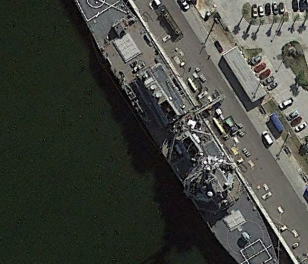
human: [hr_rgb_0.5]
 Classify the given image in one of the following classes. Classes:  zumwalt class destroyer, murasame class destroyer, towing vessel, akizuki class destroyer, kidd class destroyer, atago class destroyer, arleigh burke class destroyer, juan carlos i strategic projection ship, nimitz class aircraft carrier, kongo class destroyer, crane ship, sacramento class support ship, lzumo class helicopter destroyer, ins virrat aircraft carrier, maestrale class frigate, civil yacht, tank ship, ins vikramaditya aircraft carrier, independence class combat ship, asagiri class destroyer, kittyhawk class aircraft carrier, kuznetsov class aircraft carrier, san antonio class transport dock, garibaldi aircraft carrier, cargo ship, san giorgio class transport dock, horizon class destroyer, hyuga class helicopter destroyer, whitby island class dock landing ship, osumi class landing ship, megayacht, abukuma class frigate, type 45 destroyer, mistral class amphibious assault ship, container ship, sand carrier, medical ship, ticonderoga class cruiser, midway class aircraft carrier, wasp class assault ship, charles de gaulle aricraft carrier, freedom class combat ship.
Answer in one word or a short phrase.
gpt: Arleigh Burke class destroyer